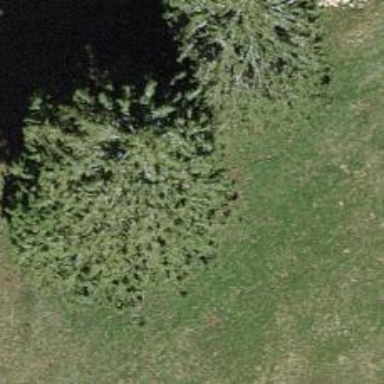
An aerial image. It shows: Agricultural area characterized by evergreen needle-leaved trees.